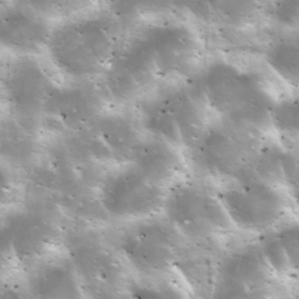
Label: non_frost